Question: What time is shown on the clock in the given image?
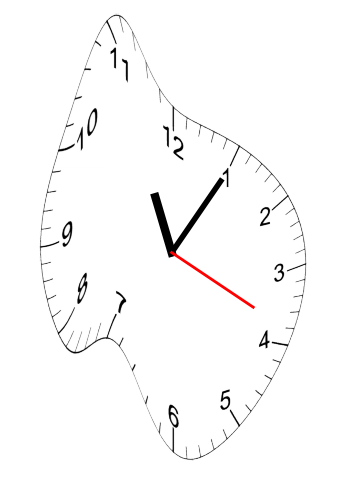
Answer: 11:05:19